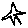
Label: star